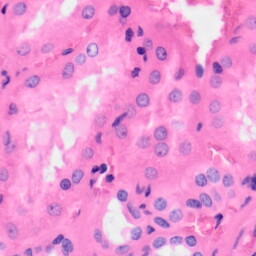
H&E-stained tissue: Kidney